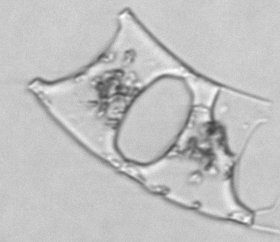
Label: Eucampia